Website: walmart
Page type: stored-credit-cards
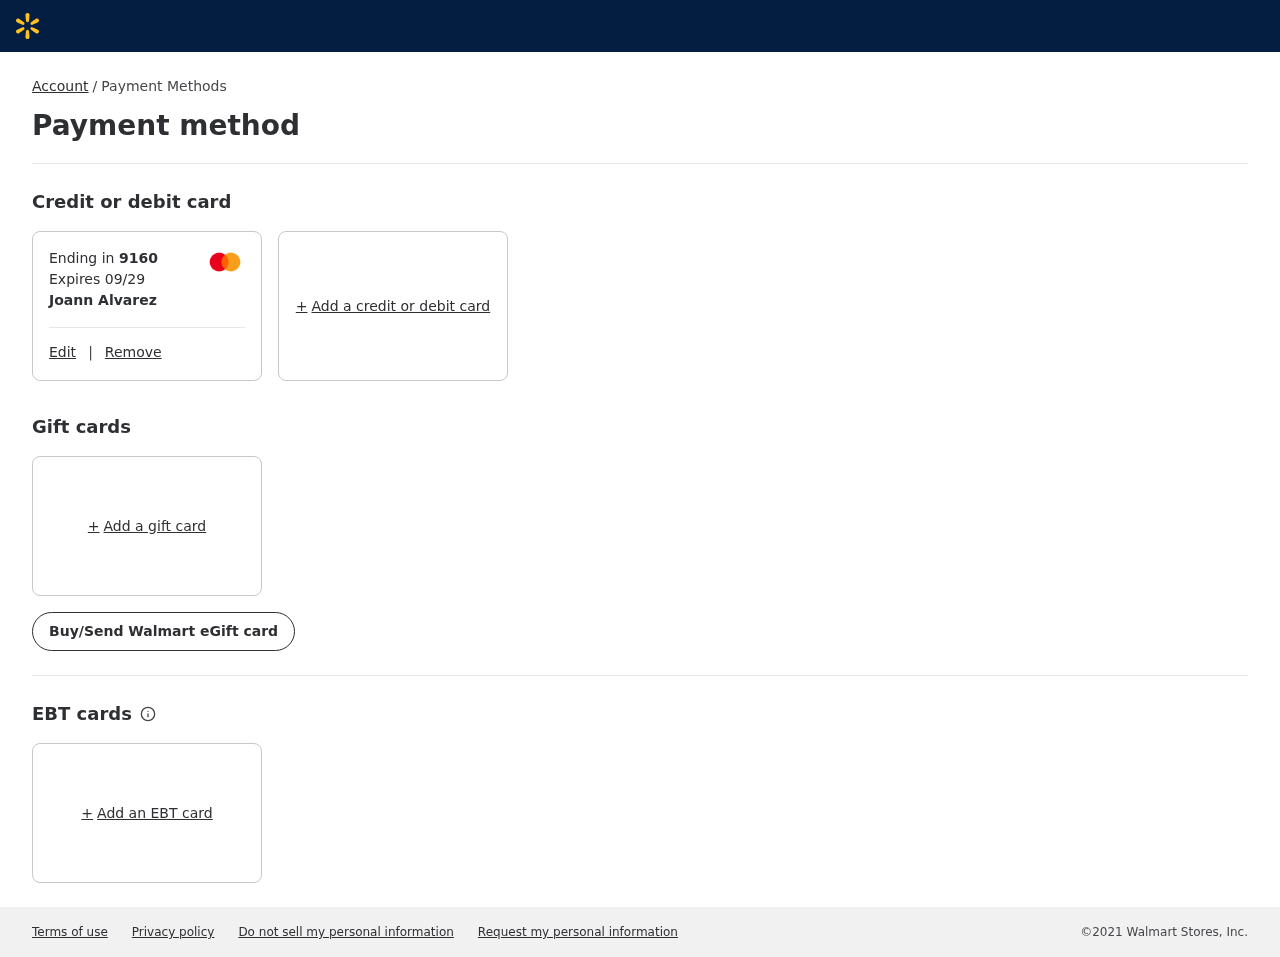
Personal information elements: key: PII_CARD_EXPIRY
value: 09/29
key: PII_CARD_LAST4
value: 9160
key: PII_FULLNAME
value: Joann Alvarez